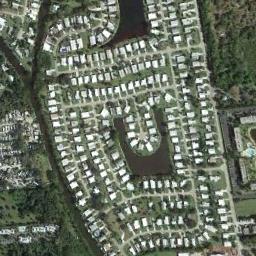
Label: residential